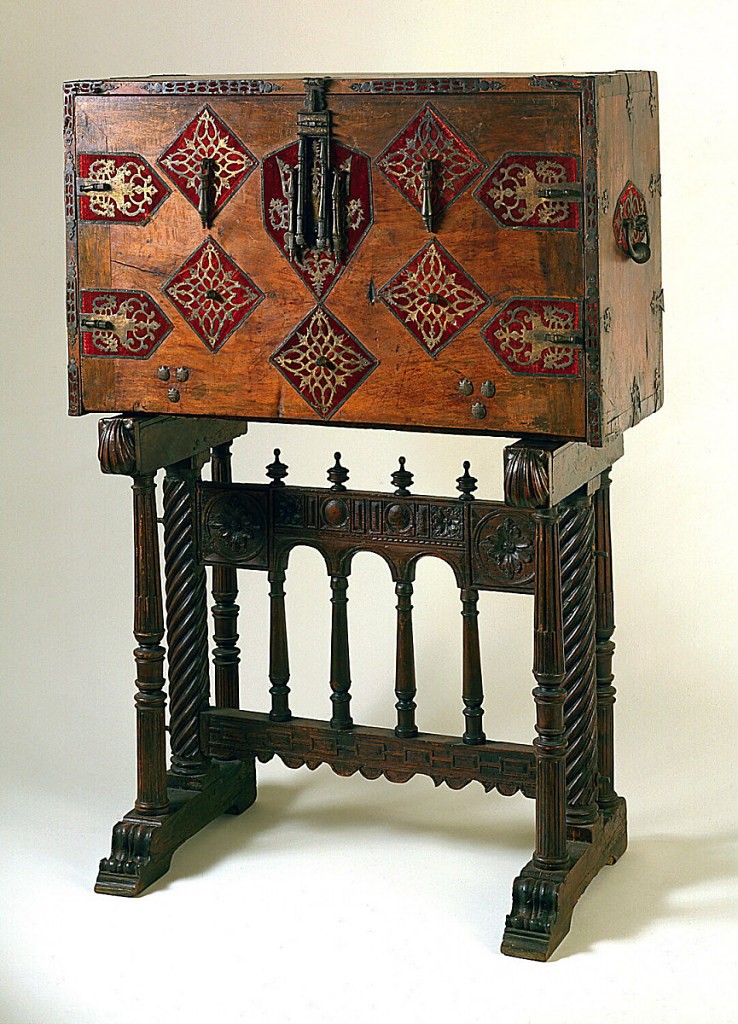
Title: Vargueño and puente
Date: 16th–17th century
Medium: Wood, wrought iron, velvet
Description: Rectangular chest, the drop front with diamond and losenge-shaped decoration covered in worn red velvet; pierced wrought iron hinges, mounts, lock and handles; drop front opens to reveal multiple drawers with columnar and other architectonic decoration. Interior relined. (Shown with trestle stand 1968-140-7).